Question: I am trying to place 4 buttons to fill all the relative layout.. I want each button have width and height till the center of the RelativeLayout (with about 2dp space between them).. I don't think that I can explain it very good, so I have made an image and here is the code I have made... Any ideas?? Thank you!
'''
<TextView
android:layout_width="match_parent"
android:layout_height="wrap_content"
android:text="TextView"
android:textAlignment="center"
android:textSize="30sp"
android:layout_marginTop="10dp"
android:id="@+id/textView" />
<RelativeLayout
android:layout_width="match_parent"
android:layout_height="match_parent"
android:layout_below="@+id/textView"
android:layout_centerHorizontal="true"
android:layout_marginTop="35dp"
android:layout_marginBottom="10dp"
android:layout_marginLeft="10dp"
android:layout_marginRight="10dp"
android:id="@+id/relativeLayout"
android:weightSum="1">
<Button
android:text="Button"
android:layout_width="wrap_content"
android:layout_height="wrap_content"
android:id="@+id/button"/>
<Button
android:text="Button"
android:layout_width="wrap_content"
android:layout_height="wrap_content"
android:id="@+id/button2"
android:layout_alignParentTop="true"
android:layout_alignParentRight="true"
android:layout_alignParentEnd="true"/>
<Button
android:text="Button"
android:layout_width="wrap_content"
android:layout_height="wrap_content"
android:id="@+id/button3"
android:layout_alignParentBottom="true"
android:layout_alignParentLeft="true"
android:layout_alignParentStart="true" />
<Button
android:text="Button"
android:layout_width="wrap_content"
android:layout_height="wrap_content"
android:id="@+id/button4"
android:layout_alignParentBottom="true"
android:layout_alignParentRight="true"
android:layout_alignParentEnd="true" />
</RelativeLayout>
'''
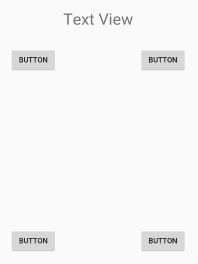
Answer: '''
<?xml version="1.0" encoding="utf-8"?>
<LinearLayout xmlns:android="http://schemas.android.com/apk/res/android"
android:layout_width="match_parent"
android:layout_height="match_parent"
android:orientation="vertical">
<TextView
android:id="@+id/textView"
android:layout_width="match_parent"
android:layout_height="wrap_content"
android:layout_marginBottom="10dp"
android:layout_marginTop="10dp"
android:text="TextView"
android:textAlignment="center"
android:textSize="30sp" />
<LinearLayout
android:id="@+id/relativeLayout"
android:layout_width="match_parent"
android:layout_height="match_parent"
android:orientation="vertical">
<LinearLayout
android:layout_width="match_parent"
android:layout_height="0dp"
android:layout_weight="1"
android:orientation="horizontal">
<Button
android:id="@+id/button"
android:layout_width="0dp"
android:layout_height="match_parent"
android:layout_weight="1"
android:padding="5dp"
android:text="Button" />
<Button
android:id="@+id/button2"
android:layout_width="0dp"
android:layout_height="match_parent"
android:layout_weight="1"
android:padding="5dp"
android:text="Button" />
</LinearLayout>
<LinearLayout
android:layout_width="match_parent"
android:layout_height="0dp"
android:layout_weight="1"
android:orientation="horizontal">
<Button
android:id="@+id/button3"
android:layout_width="0dp"
android:layout_height="match_parent"
android:layout_weight="1"
android:padding="5dp"
android:text="Button" />
<Button
android:id="@+id/button4"
android:layout_width="0dp"
android:layout_height="match_parent"
android:layout_weight="1"
android:padding="5dp"
android:text="Button" />
</LinearLayout>
</LinearLayout>
</LinearLayout>
'''